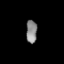
Tissue: lung
Cell type: Endothelial cells
Senescence score: 0.6594
Nuclear area (px): 248
Mean DAPI intensity: 134.032